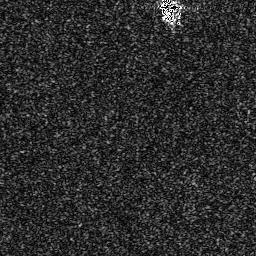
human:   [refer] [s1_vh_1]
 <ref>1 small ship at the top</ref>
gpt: <box>[[61, 0, 70, 4, 0]]</box>